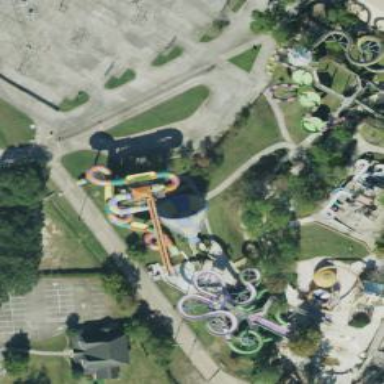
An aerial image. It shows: Water slide attraction.